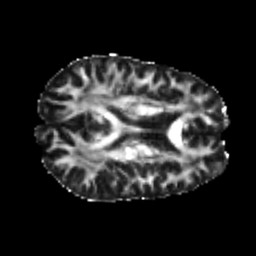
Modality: FA
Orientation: axial
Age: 21
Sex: male
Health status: healthy
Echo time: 0.074 s